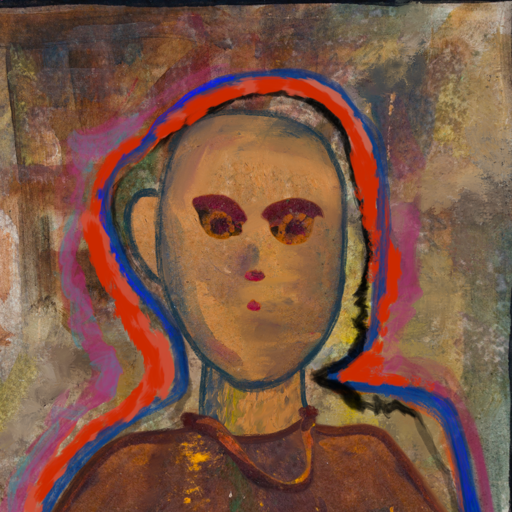
Background: Mosgoul, Head And Neck Front: In_The_Sun, Face Front: Doll, Bust: Comrade, Hair Front: Experience, Head Accessory: Blank, Second Necklace: Comrade, Necklace: Blank, Baby: Blank